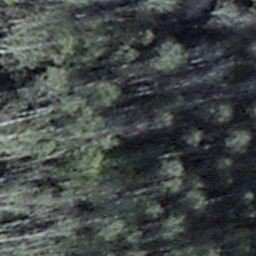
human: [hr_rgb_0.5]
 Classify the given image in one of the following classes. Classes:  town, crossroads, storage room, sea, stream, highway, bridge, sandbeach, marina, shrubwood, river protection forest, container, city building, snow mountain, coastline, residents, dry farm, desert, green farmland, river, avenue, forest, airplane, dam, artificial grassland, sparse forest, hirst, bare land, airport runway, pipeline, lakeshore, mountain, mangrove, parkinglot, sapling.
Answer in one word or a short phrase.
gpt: shrubwood